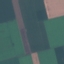
Land use / land cover class: AnnualCrop